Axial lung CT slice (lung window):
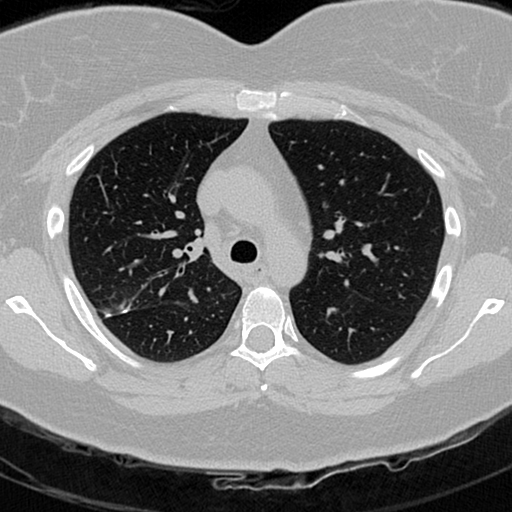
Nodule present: no